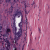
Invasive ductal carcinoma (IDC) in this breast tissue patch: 1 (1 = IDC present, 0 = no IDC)